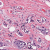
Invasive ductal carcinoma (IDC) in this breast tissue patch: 1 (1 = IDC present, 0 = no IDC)